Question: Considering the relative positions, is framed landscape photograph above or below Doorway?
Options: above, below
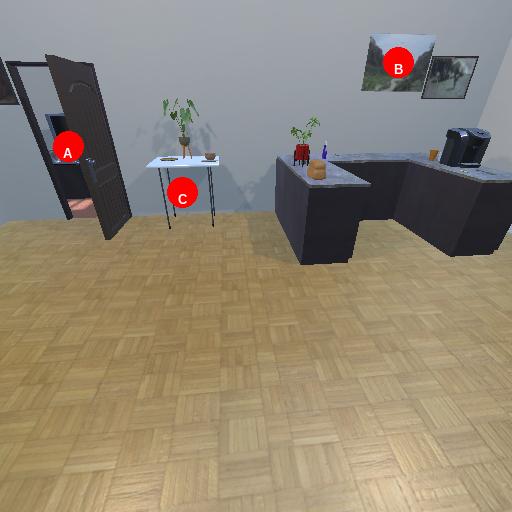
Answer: above